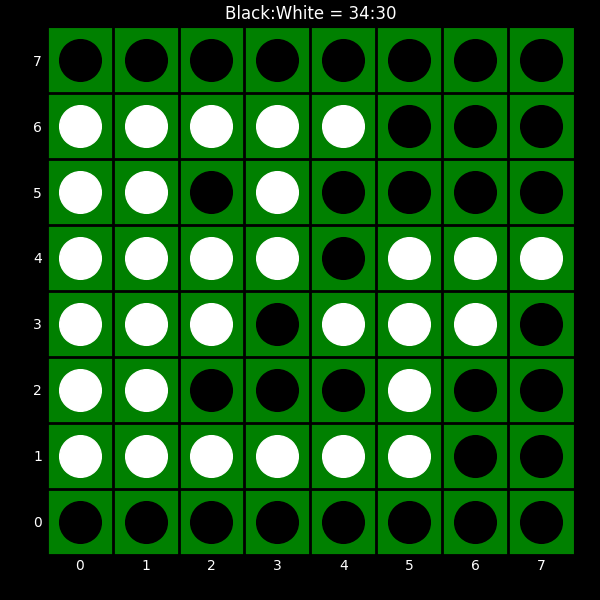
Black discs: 34
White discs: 30